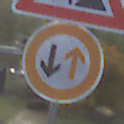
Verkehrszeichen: VorrangDesGegenverkehrs
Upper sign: Arbeitsstelle
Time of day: MorningAfternoon
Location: Outdoor (Urban)
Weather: PartlyCloudy
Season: NotSpecified
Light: Natural